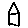
Label: house